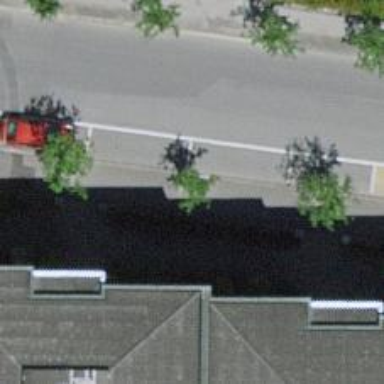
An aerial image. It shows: Street lined with broadleaved trees.